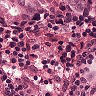
Metastatic tissue present: yes